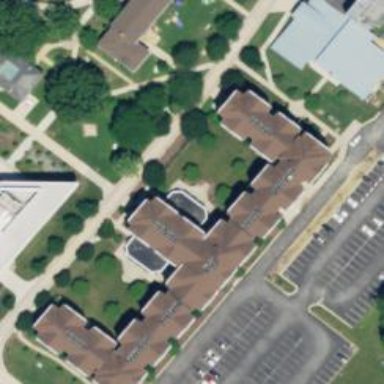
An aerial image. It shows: Residential building with gabled roof. The building is part of university campus.